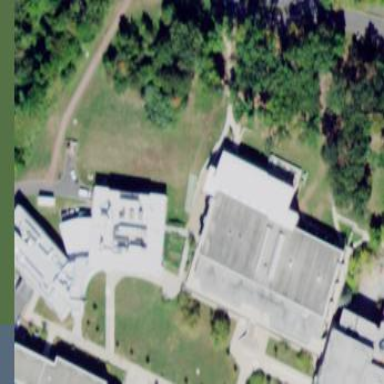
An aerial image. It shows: Building that serves as sports center featuring multiple sports facilities.